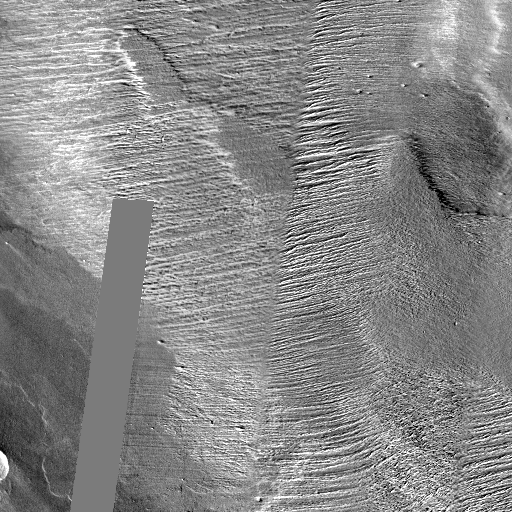
Crater classes present: Background